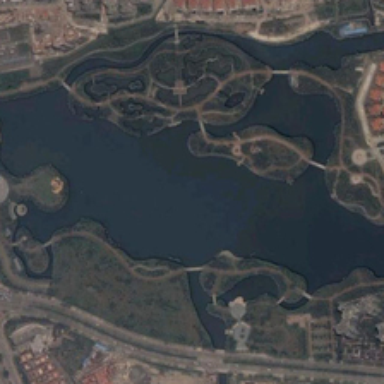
A large pond in a park is surrounded by many buildings .